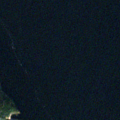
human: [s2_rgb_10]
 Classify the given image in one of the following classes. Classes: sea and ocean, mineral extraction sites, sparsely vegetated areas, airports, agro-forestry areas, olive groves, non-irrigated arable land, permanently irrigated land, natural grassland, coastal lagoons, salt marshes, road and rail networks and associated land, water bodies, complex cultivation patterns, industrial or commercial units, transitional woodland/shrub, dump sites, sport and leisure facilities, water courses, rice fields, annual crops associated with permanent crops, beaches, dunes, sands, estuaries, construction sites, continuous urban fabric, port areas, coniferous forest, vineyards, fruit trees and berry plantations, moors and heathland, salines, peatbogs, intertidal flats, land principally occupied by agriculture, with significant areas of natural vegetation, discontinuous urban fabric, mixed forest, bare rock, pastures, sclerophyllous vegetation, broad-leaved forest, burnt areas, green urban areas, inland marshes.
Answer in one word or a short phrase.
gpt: water bodies